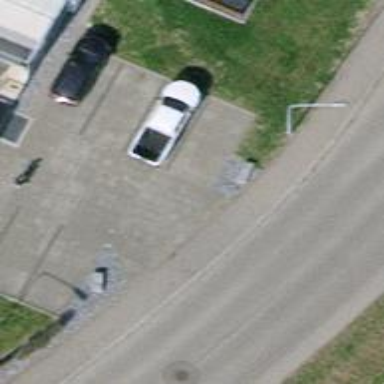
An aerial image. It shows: Driveway made of paving stones.